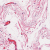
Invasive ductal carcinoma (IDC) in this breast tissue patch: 0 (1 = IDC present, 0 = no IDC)